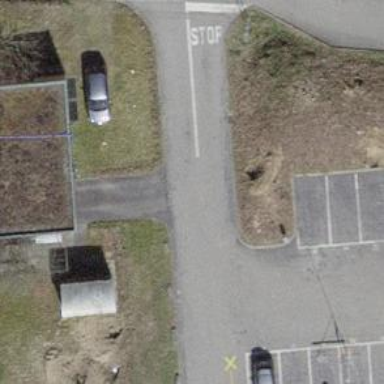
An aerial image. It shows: Parking aisle designated as service road.